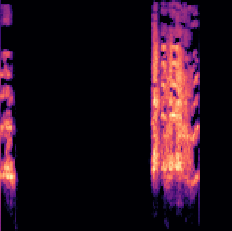
Sound class: Rooster